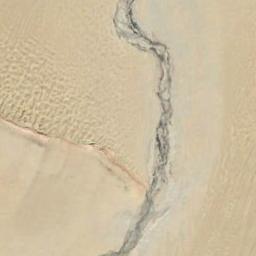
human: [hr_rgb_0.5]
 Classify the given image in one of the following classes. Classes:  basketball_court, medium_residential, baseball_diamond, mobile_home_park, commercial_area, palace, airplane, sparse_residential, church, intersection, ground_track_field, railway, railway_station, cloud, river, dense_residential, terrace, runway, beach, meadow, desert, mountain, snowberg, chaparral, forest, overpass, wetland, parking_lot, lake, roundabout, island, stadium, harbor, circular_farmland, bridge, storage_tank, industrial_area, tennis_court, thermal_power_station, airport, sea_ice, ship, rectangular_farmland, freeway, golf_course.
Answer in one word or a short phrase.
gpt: desert